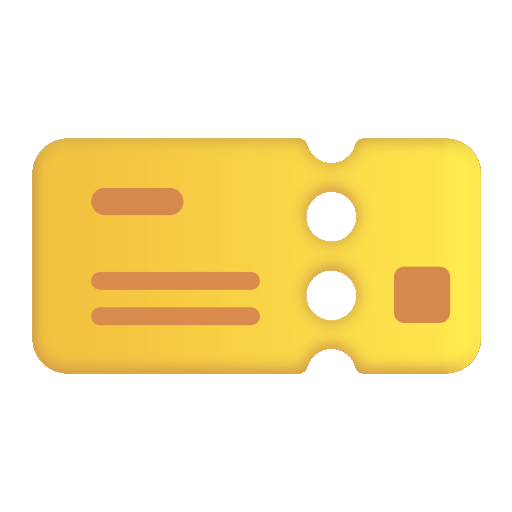
ticket color